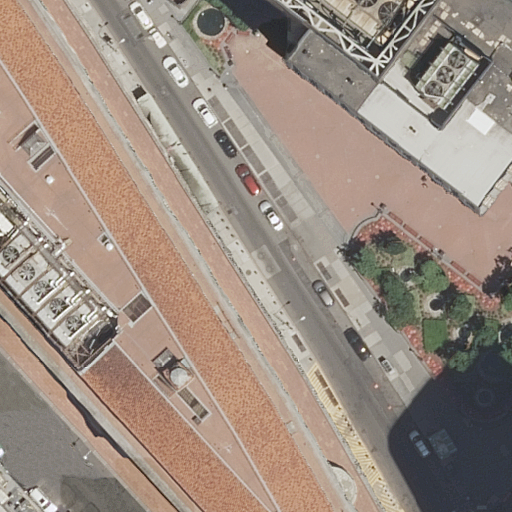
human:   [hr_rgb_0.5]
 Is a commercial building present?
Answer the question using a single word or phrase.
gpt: no

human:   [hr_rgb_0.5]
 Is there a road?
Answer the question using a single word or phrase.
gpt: yes

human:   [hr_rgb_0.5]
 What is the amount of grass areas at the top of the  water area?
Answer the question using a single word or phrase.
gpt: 0

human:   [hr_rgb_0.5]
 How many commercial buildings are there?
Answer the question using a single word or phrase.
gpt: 0

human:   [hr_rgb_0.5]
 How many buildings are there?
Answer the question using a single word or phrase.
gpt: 2

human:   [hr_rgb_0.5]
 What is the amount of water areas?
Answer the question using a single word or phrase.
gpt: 1

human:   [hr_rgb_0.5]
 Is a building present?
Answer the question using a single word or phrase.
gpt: yes

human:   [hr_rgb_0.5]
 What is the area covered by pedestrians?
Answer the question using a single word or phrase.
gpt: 2102m2

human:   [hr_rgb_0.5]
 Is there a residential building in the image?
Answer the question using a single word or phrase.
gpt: yes

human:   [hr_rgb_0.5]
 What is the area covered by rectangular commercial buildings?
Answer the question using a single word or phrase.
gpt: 0m2

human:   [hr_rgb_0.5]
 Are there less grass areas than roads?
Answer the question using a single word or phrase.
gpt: yes

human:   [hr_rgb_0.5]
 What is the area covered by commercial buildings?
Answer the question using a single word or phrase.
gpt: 0m2

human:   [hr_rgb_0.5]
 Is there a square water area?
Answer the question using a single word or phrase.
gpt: yes

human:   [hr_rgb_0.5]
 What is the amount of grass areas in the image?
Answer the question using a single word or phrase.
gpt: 2

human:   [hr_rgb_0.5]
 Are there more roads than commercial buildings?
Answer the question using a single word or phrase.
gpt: yes

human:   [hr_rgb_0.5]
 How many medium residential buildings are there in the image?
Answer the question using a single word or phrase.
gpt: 0

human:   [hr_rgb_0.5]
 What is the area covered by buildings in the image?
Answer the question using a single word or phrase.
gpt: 5382m2

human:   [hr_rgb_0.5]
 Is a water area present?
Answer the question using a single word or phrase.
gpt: yes

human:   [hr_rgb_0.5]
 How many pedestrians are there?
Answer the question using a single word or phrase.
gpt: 2

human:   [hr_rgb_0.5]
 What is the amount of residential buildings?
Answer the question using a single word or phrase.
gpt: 2

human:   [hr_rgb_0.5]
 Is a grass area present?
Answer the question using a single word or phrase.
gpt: yes

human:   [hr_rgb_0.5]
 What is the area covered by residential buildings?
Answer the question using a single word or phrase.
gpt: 5382m2

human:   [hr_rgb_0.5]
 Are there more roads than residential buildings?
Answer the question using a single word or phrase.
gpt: yes

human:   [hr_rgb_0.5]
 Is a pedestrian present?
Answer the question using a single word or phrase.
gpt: yes

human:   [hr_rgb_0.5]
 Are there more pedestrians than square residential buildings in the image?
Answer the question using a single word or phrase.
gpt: yes

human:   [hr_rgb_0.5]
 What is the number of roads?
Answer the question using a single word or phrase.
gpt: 3

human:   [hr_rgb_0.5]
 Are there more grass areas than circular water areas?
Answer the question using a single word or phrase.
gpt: yes

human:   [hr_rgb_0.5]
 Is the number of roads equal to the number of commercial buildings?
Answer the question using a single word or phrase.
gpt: no

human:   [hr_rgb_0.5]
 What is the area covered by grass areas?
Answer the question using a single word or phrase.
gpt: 787m2

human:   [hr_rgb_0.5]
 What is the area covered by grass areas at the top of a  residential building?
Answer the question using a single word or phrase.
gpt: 102m2

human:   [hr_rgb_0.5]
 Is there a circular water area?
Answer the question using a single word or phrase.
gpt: yes

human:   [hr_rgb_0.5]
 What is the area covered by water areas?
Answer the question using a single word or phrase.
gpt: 25m2

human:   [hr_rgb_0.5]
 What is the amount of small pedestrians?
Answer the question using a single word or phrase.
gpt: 1

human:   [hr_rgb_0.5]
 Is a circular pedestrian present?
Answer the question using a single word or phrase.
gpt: no

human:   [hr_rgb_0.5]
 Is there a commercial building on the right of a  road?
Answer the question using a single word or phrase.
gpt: no

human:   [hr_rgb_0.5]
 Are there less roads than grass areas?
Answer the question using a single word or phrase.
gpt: no

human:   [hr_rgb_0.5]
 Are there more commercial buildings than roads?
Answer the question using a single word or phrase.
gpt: no

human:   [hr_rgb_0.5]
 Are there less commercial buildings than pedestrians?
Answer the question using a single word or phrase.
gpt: yes

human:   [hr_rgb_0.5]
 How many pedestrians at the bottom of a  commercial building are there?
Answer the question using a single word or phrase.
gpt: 0

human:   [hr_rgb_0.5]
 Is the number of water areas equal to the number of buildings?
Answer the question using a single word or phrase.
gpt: no

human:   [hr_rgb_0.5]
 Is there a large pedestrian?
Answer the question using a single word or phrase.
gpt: yes

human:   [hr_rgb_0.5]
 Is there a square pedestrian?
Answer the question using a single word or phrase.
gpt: no

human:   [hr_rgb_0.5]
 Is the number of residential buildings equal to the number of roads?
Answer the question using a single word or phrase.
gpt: no

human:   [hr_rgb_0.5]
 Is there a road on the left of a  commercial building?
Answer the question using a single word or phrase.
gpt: no

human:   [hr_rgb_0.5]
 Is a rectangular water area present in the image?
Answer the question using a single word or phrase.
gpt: yes

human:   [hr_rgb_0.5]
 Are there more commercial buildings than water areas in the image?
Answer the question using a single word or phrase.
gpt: no

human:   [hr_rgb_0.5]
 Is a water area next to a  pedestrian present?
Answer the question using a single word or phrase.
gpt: yes

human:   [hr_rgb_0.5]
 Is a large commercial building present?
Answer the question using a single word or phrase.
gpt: no

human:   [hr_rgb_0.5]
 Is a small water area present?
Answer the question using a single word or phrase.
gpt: yes

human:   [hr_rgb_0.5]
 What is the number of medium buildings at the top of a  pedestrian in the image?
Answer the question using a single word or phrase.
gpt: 0

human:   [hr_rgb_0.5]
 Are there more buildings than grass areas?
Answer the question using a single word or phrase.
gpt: no

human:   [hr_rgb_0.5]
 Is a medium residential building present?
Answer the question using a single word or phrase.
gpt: no

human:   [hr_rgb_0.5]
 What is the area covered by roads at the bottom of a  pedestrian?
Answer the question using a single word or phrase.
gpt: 0m2

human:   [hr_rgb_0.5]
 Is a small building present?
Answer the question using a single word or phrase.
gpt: no

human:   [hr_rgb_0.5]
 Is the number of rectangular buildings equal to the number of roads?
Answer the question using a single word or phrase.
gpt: no

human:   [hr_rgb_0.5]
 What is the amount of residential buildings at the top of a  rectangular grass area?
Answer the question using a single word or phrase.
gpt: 0

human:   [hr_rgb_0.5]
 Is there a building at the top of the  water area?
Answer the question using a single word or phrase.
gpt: no

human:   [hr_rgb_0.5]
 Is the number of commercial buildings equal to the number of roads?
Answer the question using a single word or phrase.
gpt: no

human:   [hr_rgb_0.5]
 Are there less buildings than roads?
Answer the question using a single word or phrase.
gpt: yes

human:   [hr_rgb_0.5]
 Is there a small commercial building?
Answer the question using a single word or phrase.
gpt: no

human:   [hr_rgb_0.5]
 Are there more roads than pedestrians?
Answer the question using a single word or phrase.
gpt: yes

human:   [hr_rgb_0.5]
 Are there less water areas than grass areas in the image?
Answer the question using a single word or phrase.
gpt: yes

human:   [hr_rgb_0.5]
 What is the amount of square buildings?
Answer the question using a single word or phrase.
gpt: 0

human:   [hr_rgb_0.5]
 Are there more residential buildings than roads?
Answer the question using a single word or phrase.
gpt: no